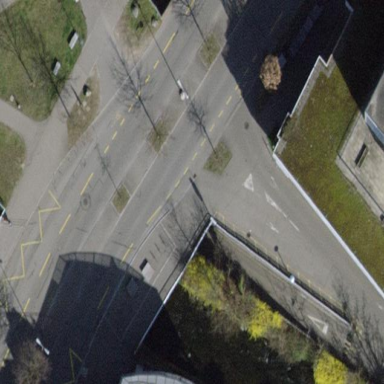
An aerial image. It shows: Asphalt bridge.